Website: bh-photo
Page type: address-validator
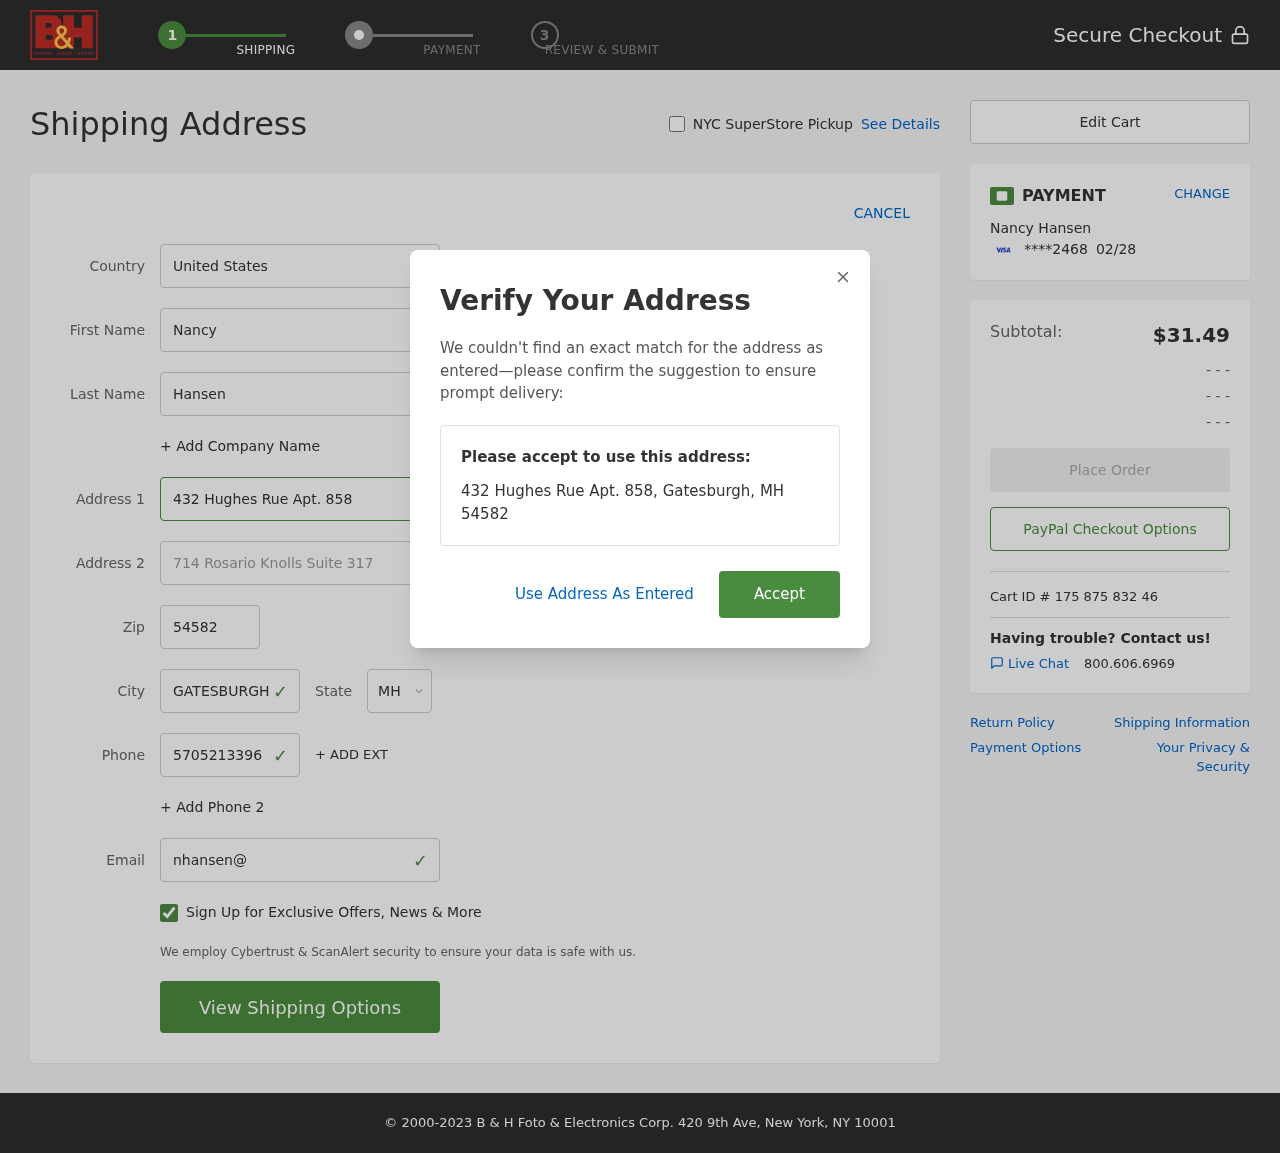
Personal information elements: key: PII_CARD_EXPIRY
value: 02/28
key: PII_CARD_LAST4
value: ****2468
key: PII_CITY
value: Gatesburgh
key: PII_COUNTRY
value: United States
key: PII_EMAIL
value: nhansen@hotmail.com
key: PII_FIRSTNAME
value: Nancy
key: PII_FULLNAME
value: Nancy Hansen
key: PII_LASTNAME
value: Hansen
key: PII_PHONE
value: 5705213396
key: PII_POSTCODE
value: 54582
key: PII_STATE_ABBR
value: MH
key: PII_STREET
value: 432 Hughes Rue Apt. 858
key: PII_STREET2
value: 714 Rosario Knolls Suite 317
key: PII_CITY_STATE_ZIP
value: Gatesburgh, MH 54582
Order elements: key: ORDER_SUBTOTAL
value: $31.49
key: ORDER_ID
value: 175 875 832 46